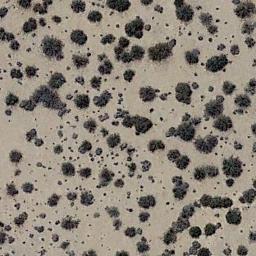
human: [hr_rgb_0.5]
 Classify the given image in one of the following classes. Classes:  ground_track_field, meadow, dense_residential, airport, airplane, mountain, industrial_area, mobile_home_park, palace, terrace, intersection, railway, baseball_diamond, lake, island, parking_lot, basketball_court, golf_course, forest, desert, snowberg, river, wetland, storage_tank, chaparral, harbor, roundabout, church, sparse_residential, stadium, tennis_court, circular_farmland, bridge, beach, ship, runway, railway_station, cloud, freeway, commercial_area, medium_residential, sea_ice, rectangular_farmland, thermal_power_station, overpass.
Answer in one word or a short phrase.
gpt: chaparral